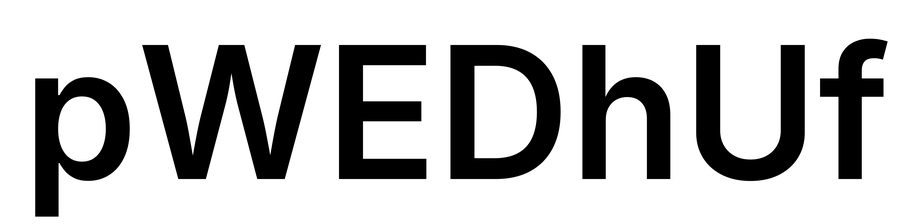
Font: Inter_SemiBold